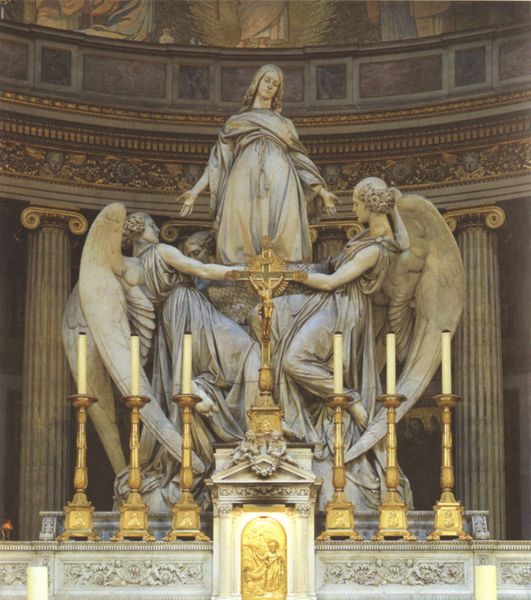
Titel: Maria Magdalena von Engeln gen Himmel getragen
Künstler: Carlo Marochetti
Standort: Paris, St. Madeleine (EU - F - Ile-de-France)
Schlagwörter: flügel, frau, holz, säulen, falten, hände, kirche, gold, gewänder, engel, skulptur, ornamente, kerzen, leuchter, foto, kreuz, altar, schnitzerei, kerzenständer, kerzenleuchter, christlich, macht, maria, madonna, kandelaber, säulem, sakristei, lkreuz, skuölptur